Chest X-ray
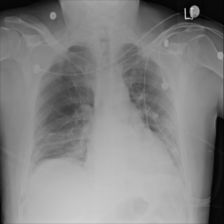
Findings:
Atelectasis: positive
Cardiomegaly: negative
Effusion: negative
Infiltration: positive
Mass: negative
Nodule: negative
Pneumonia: negative
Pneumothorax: positive
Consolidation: negative
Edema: negative
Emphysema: negative
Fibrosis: negative
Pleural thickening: negative
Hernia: negative